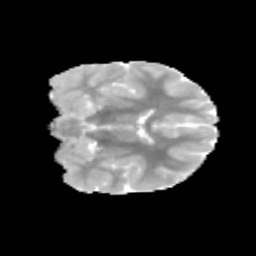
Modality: MD
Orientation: coronal
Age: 10
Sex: male
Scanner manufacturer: siemens
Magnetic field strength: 3 T
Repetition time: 3.8 s
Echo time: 0.07 s